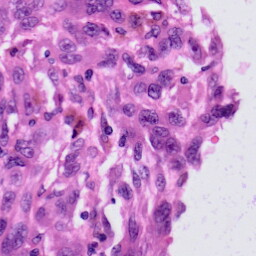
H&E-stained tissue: Skin